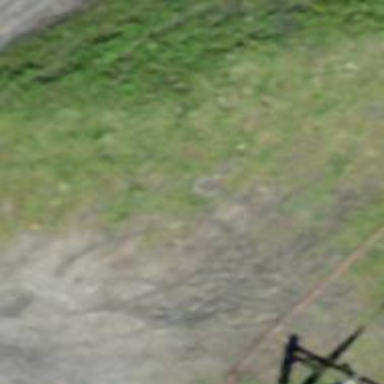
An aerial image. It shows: Downhill piste of intermediate difficulty.